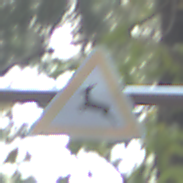
Verkehrszeichen: WildwechselRechts
Umgebung: Outdoor, Nature
Tageszeit: SunriseSunset
Wetter: NotSpecified
Licht: Natural
Jahreszeit: Autumn
Kontrast: MediumContrast